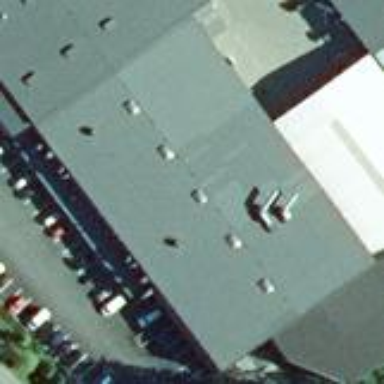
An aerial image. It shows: Part of building.